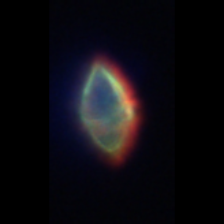
Taxon: Gymnodinium
Group: Dinoflagellates